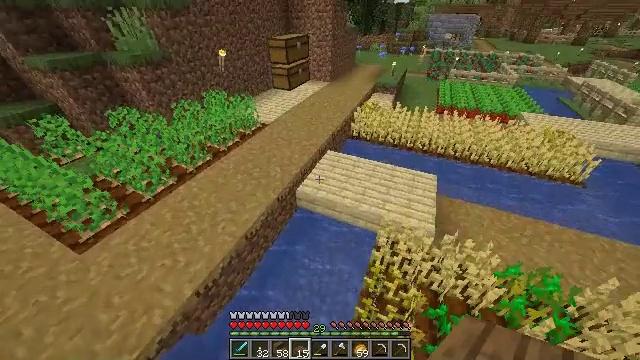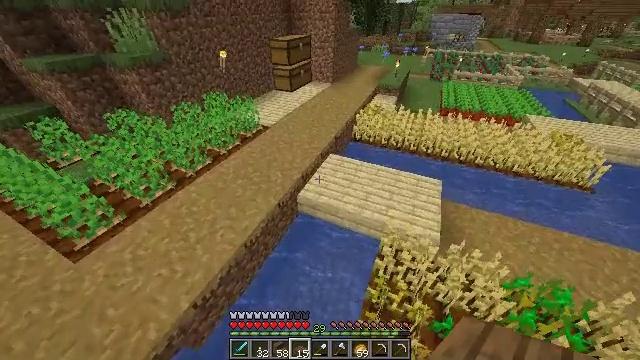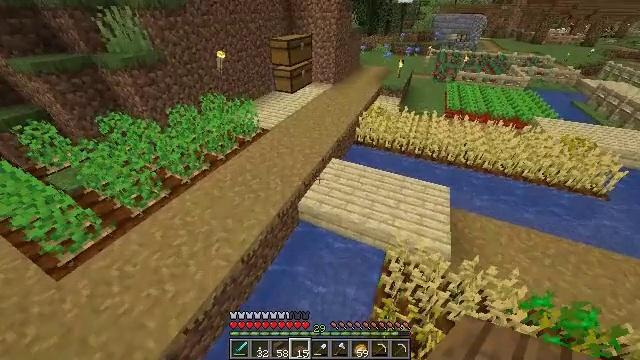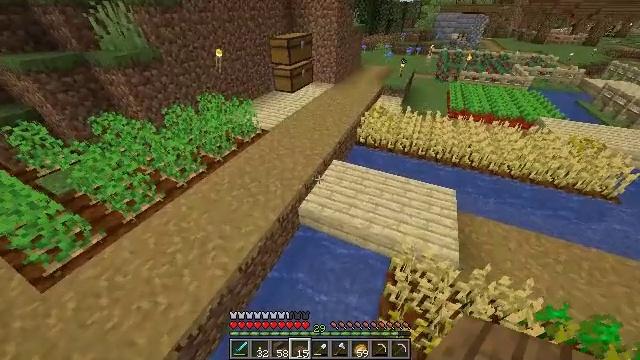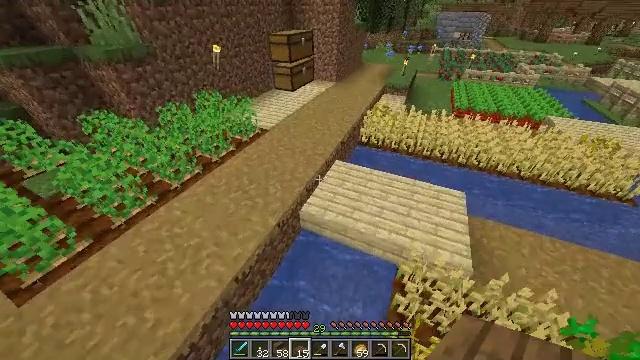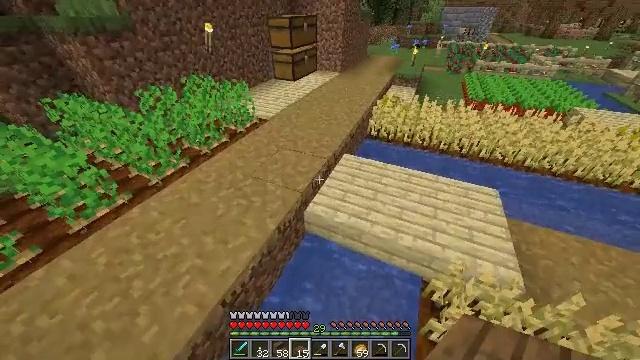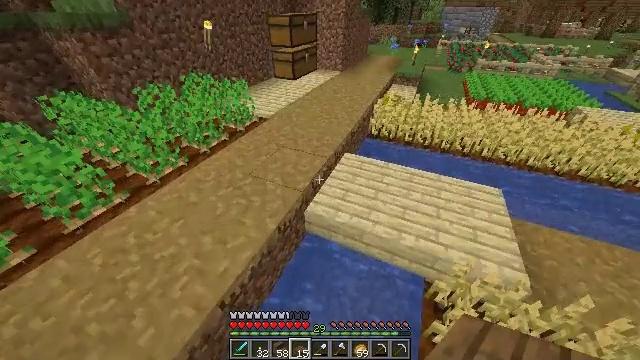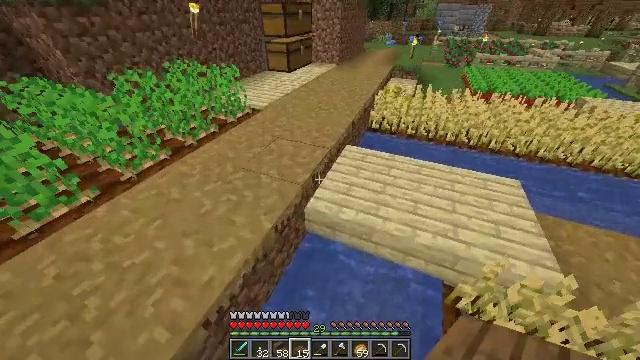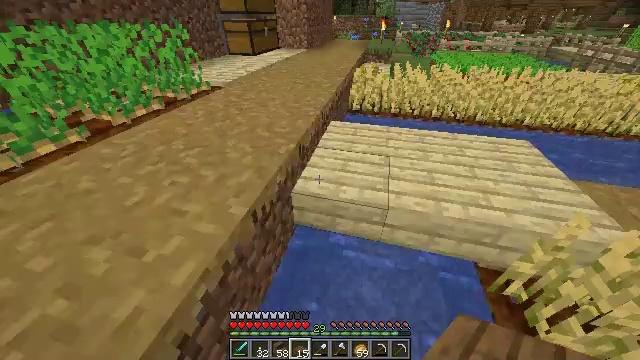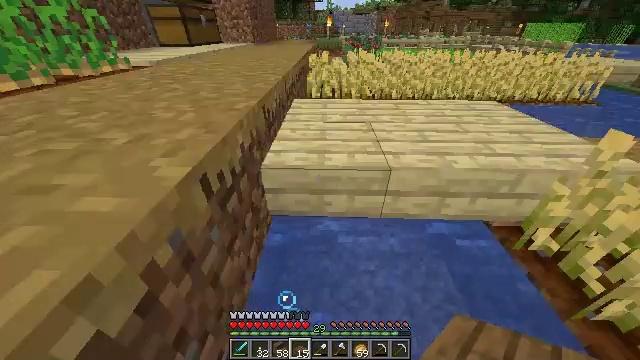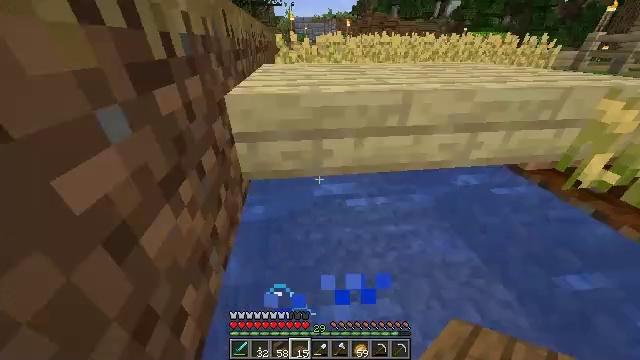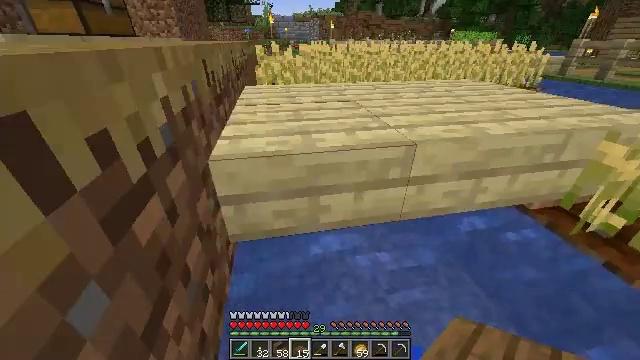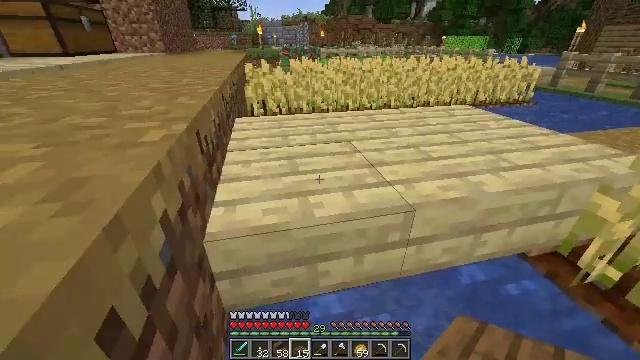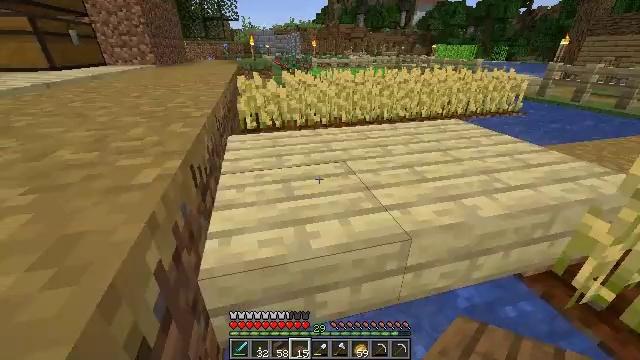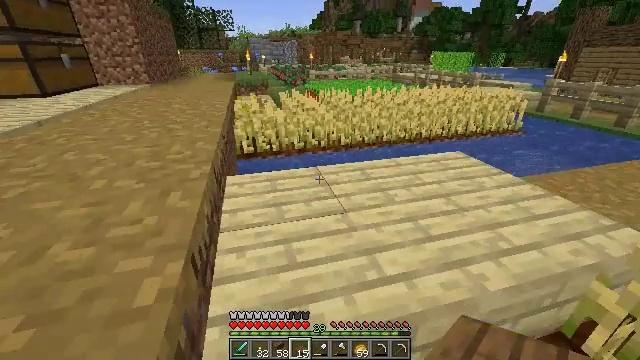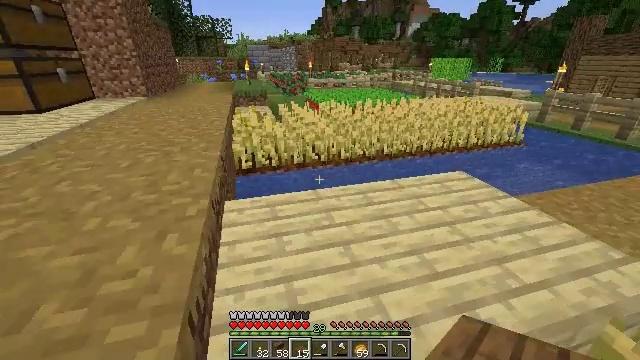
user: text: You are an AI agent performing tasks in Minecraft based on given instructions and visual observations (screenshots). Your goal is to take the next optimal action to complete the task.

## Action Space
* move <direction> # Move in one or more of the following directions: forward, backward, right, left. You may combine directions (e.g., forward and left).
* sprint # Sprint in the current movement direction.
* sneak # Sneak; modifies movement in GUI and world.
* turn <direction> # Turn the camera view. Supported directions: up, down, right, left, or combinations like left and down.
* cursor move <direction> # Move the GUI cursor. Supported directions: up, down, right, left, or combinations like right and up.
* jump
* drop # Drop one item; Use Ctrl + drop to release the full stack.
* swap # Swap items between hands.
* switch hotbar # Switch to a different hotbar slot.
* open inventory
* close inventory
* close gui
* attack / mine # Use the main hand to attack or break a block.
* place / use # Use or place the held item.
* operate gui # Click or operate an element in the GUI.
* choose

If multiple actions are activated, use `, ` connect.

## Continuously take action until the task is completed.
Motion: motion action
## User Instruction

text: Create spruce slabs using the crafting table.
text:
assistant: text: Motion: move forward and move left, jump
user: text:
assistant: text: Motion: move forward and move left, jump
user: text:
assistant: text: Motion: move forward and move left, jump
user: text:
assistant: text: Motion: move forward and move left, jump
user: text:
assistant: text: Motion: move forward and move left, jump
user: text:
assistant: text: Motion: move forward and move left, jump
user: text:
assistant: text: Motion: move forward and move left, turn right, jump
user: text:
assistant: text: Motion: move forward and move left, turn right and up, jump
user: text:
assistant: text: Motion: move forward and move left, turn right and up, jump
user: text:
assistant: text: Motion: move forward and move left, turn right and up, jump
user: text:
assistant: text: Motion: move forward and move left, turn right and up, jump
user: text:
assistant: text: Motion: move forward, turn right and up, jump
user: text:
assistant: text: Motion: move forward, turn right and up, jump
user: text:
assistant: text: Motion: move forward, turn up, jump
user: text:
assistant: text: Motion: move forward, turn up, jump
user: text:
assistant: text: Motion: move forward, jump
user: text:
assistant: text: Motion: move forward, jump
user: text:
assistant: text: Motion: move forward, jump
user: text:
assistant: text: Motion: move forward, turn left, jump
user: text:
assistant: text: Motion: move forward, turn left and up, jump
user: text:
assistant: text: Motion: move forward, turn left and up, jump
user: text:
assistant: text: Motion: move forward, turn left, jump
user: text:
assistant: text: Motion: move forward, turn left, jump
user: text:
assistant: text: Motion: move forward, turn left, jump
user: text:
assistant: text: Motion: move forward, turn left, jump
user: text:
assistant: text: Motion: move forward, jump
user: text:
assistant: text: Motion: move forward, jump
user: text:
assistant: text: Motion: move forward, jump
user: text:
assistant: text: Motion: move forward, jump
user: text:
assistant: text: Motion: move forward, jump